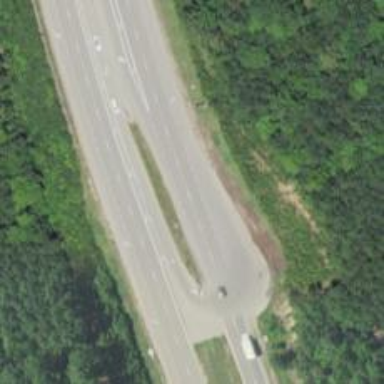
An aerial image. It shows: Expressway with asphalt surface classified as trunk highway.